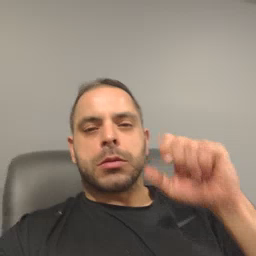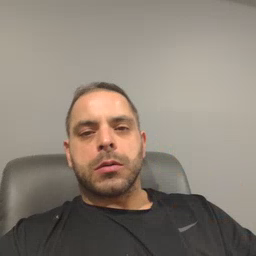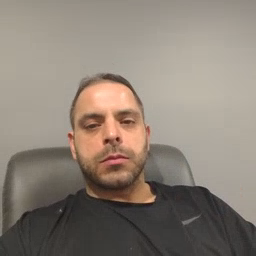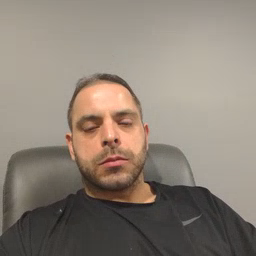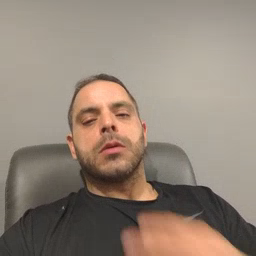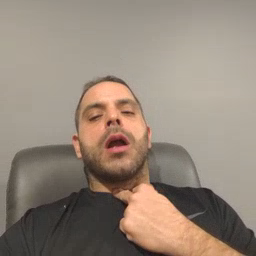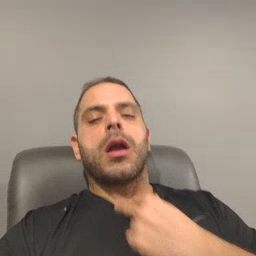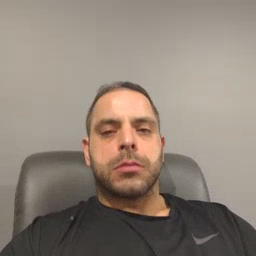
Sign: stuck